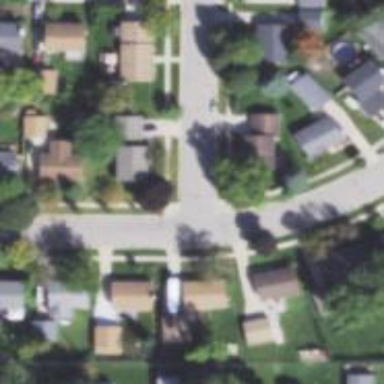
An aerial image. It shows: Residential road with asphalt surface and separate sidewalk.